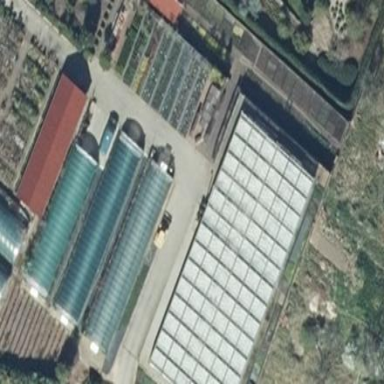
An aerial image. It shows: Greenhouse used for horticulture.